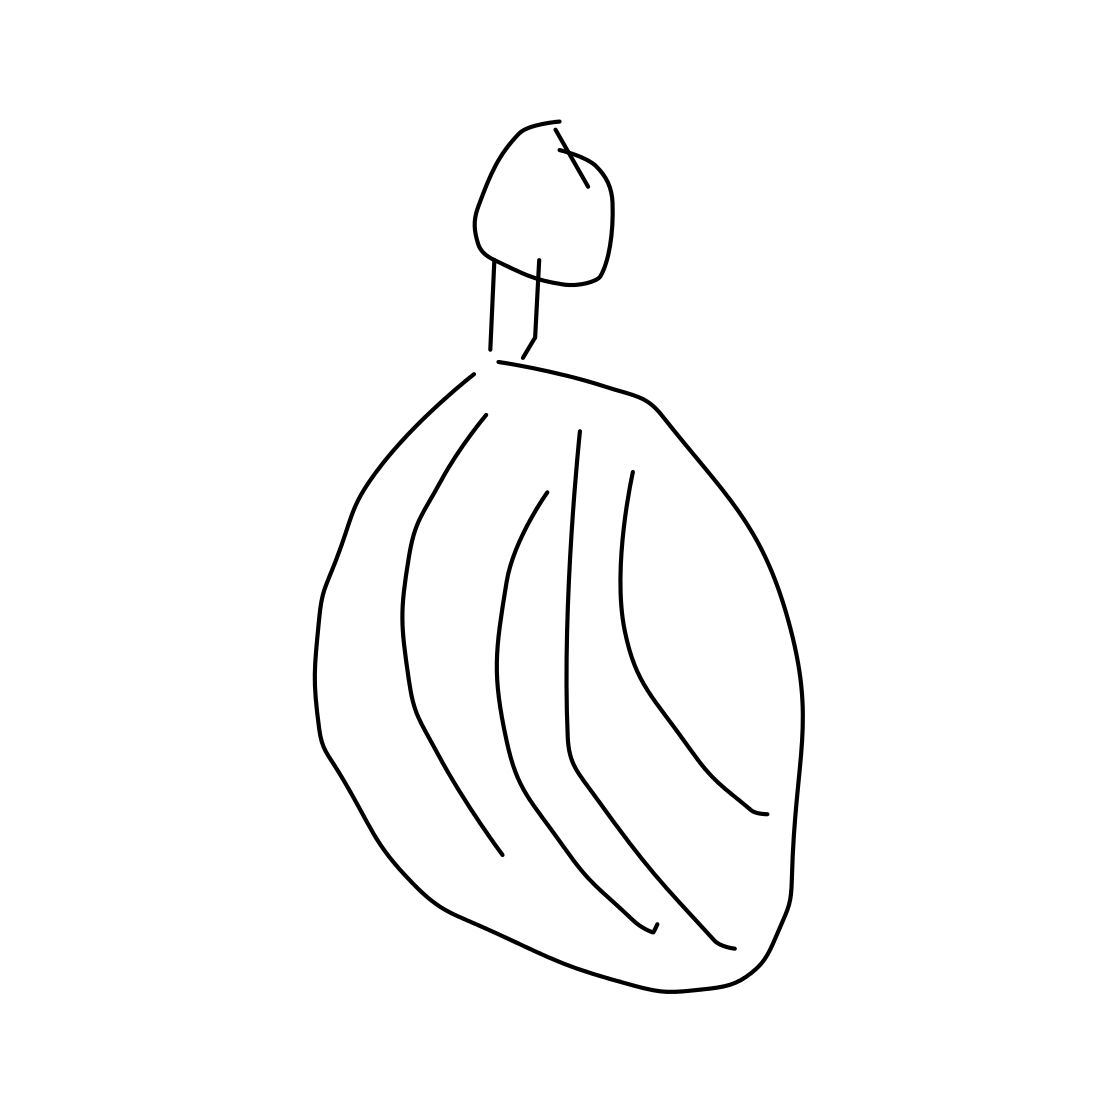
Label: grenade